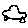
Label: car